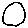
Label: circle